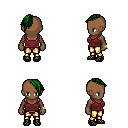
a pixel art fantasy rpg character, female body template, human, dark skin, maroon pirate shirt, gold greaves, green long mohawk hairstyle, bracelets, ghillies, four views (front, back, left, right), 2x2 character sprite sheet, small pixel art, hard edges, no anti-aliasing